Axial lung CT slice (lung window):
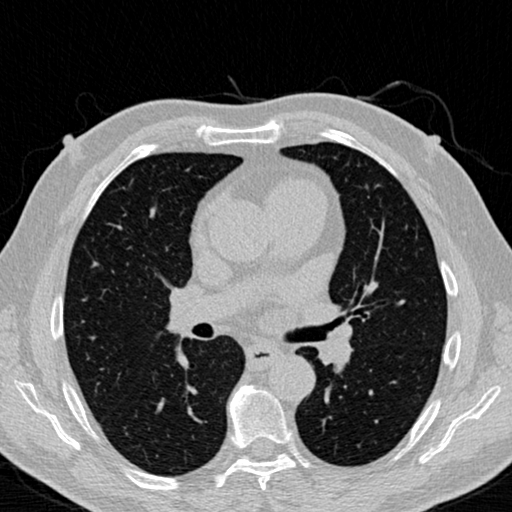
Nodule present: no